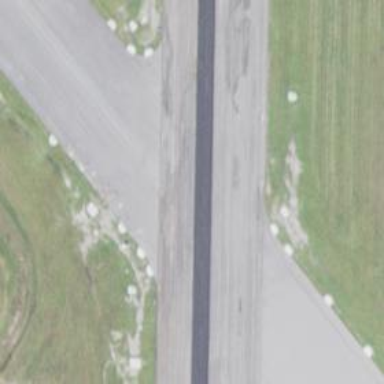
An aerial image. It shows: Asphalt taxiway in the airport.